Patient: sex F, age 68
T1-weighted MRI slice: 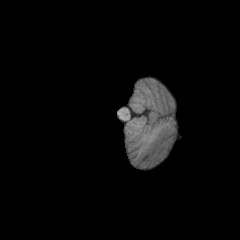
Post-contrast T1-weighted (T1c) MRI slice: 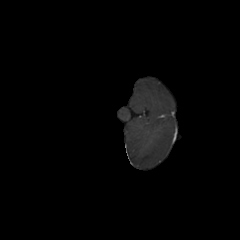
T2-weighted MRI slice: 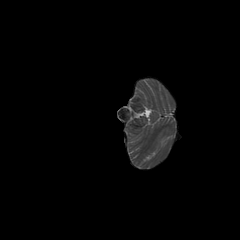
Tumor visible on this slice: no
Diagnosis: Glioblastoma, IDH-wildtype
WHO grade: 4